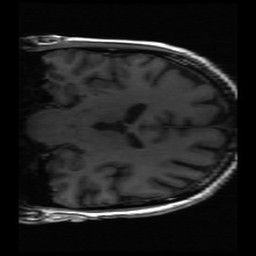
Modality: inplaneT1
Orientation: coronal